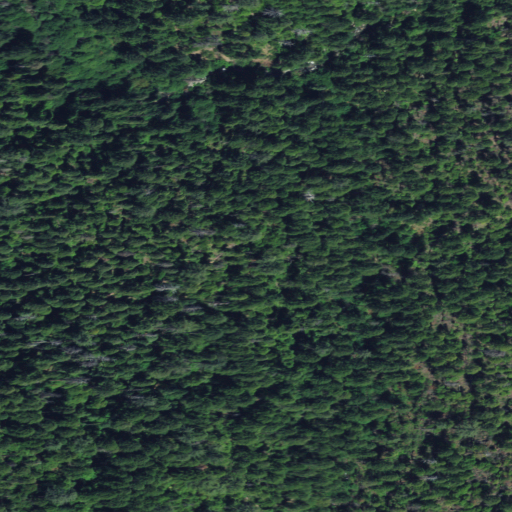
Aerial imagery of valley in California named Hello Canyon containing evergreen forest, grassland, and open development